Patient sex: F
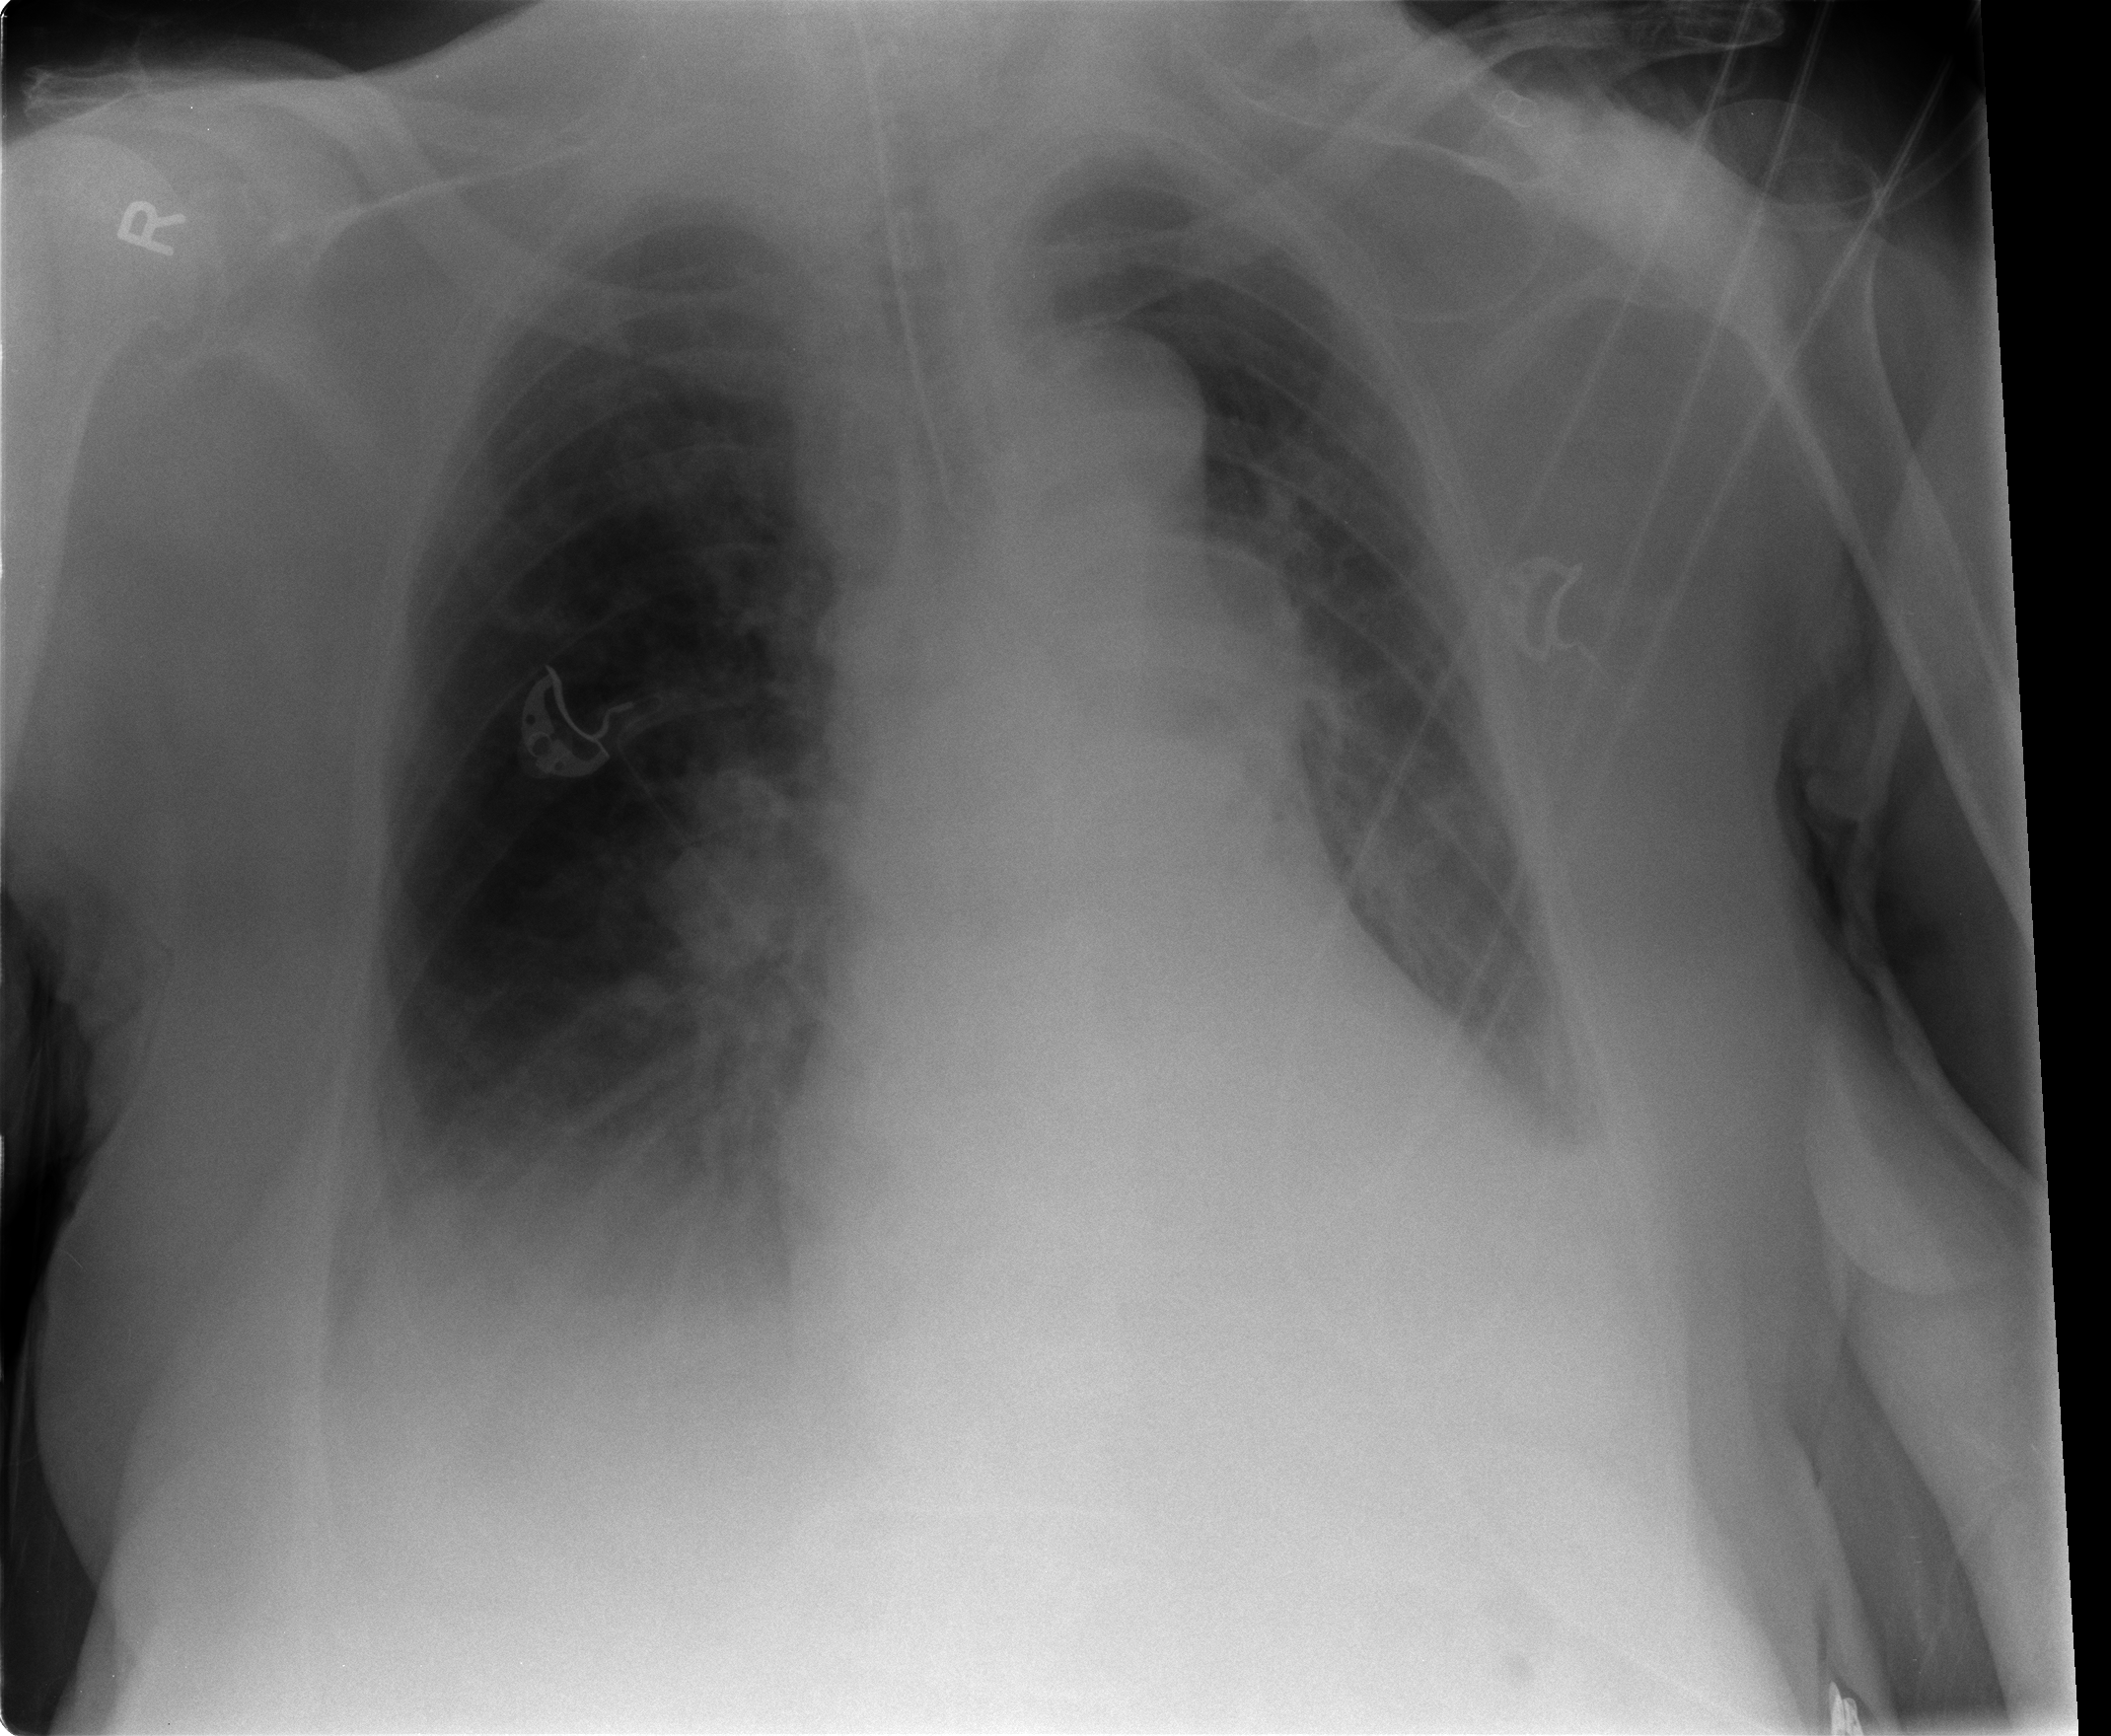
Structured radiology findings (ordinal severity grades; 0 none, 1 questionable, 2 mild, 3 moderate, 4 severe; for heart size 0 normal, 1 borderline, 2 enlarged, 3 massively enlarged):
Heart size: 0
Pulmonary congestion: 0
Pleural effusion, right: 2
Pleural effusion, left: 1
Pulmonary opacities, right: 0
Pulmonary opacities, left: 0
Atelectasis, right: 0
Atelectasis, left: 0